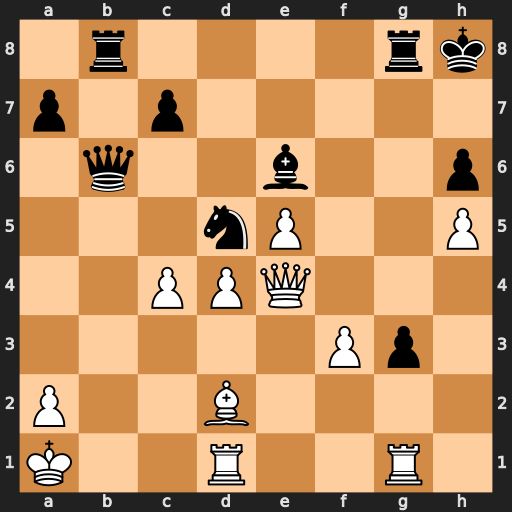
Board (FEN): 1r4rk/p1p5/1q2b2p/3nP2P/2PPQ3/5Pp1/P2B4/K2R2R1
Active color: w
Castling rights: -
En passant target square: -
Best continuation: Rb1 Qxb1+ Rxb1